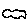
Label: cloud